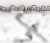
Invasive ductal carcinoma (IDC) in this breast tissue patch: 0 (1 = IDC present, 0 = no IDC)